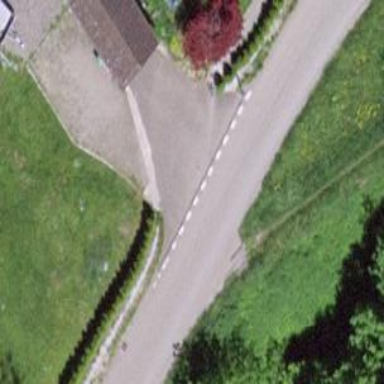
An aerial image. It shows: Driveway with paved surface.